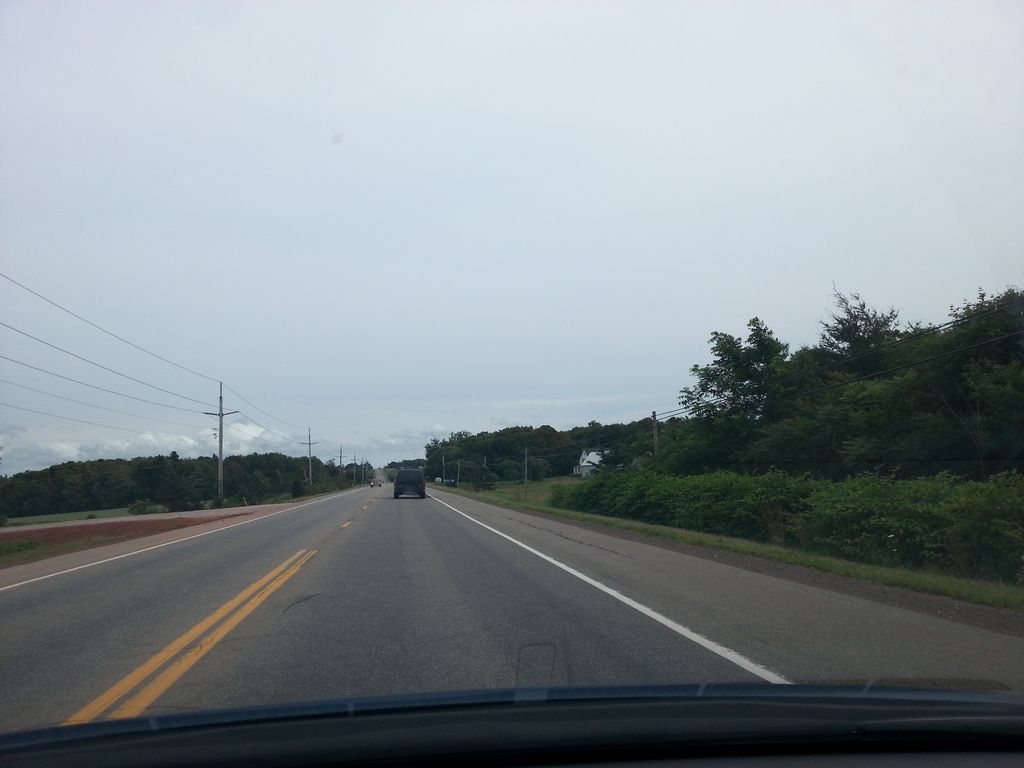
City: charlottetown